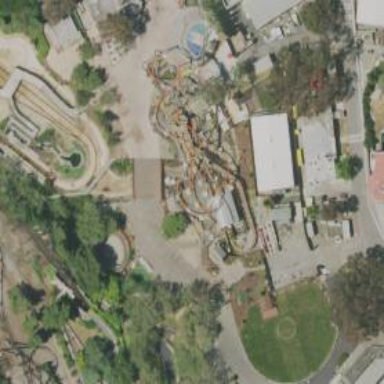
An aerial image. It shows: Thrilling roller coaster attraction.